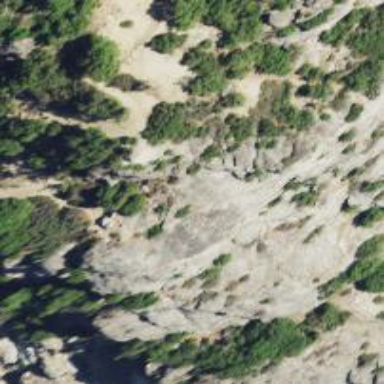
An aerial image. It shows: Cliff in nature.